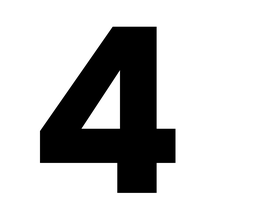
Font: Poppins-Bold